Question: '''
DECLARE @BalanceTblRec TABLE
(
NetAmount decimal(18, 3),
Percentage int,
[Description] nvarchar(max)
)
DECLARE @BalanceTblPay TABLE
(
NetAmount decimal(18, 3),
Percentage int,
[Description] nvarchar(max)
)
INSERT INTO @BalanceTblRec
VALUES (21, 11, 'ReceiveReceipt'),
(20, 11, 'ReceiveReceipt'),
(20, 10, 'ReceiveReceipt'),
(20, 20, 'ReceiveReceipt'),
(10, 10, 'ReceiveReceipt')
INSERT INTO @BalanceTblPay
VALUES (10, 11, 'PayReceipt'),
(10, 11, 'PayReceipt'),
(10, 2, 'PayReceipt'),
(5, 15, 'PayReceipt'),
(30, 10, 'PayReceipt'),
(20, 10, 'PayReceipt')
;WITH MaPercentage AS
(
SELECT
Percentage,
SUM(NetAmount) AS Net,
'Receive' AS Flag
FROM
@BalanceTblRec
GROUP BY
Percentage
UNION ALL
SELECT
Percentage,
SUM(NetAmount) AS Net,
'Pay' AS Flag
FROM
@BalanceTblPay
GROUP BY
Percentage
)
SELECT * FROM MaPercentage
'''

Now here I want subtract 'net' from 'net' based on 'falg', 'receive - pay' based on percentage.
Like this:
'''
Per Net Flag
-----------------------
10 30.000 - 50 Receive
11 41.000 - 20 Receive
20 20.000 Receive
2 10.000 Pay
15 5.000 Pay
'''
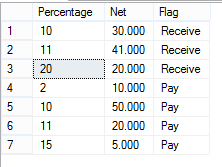
Answer: I think this is what you want:
'''
DECLARE @BalanceTblRec TABLE (NetAmount decimal(18,3), Percentage int, [Description] nvarchar(max))
DECLARE @BalanceTblPay TABLE (NetAmount decimal(18,3), Percentage int, [Description] nvarchar(max))
insert into @BalanceTblRec values (21, 11, 'ReceiveReceipt'),(20, 11, 'ReceiveReceipt'),(20, 10, 'ReceiveReceipt'),(20, 20, 'ReceiveReceipt'), (10, 10, 'ReceiveReceipt')
insert into @BalanceTblPay values (10, 11, 'PayReceipt'),(10, 11, 'PayReceipt'),(10, 2, 'PayReceipt'),(5, 15, 'PayReceipt'),(30, 10, 'PayReceipt') ,(20, 10, 'PayReceipt')
;WITH MaPercentage as (
select Percentage, sum(NetAmount) as Net, 'Receive' as Flag from @BalanceTblRec group by Percentage
union all
select Percentage, -sum(NetAmount) as Net, 'Pay' as Flag from @BalanceTblPay group by Percentage
)
select
Percentage,
abs(sum(net)) as SumNet,
case when sum(net) > 0 then 'Receive'
else 'Pay'
end as Flag
from MaPercentage
group by Percentage
'''
Just changed the sign in the Pays and sum groupping by percentage.